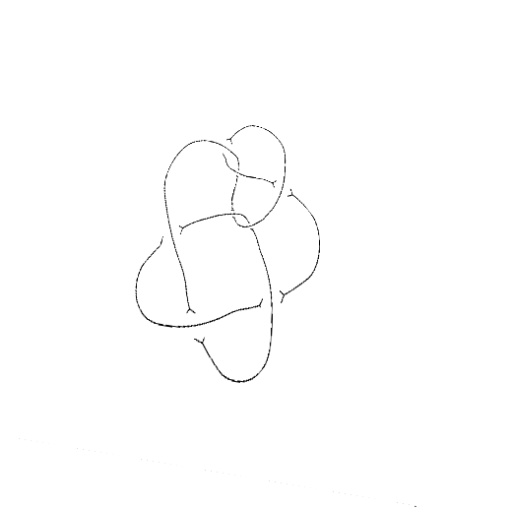
Crossing number: 8